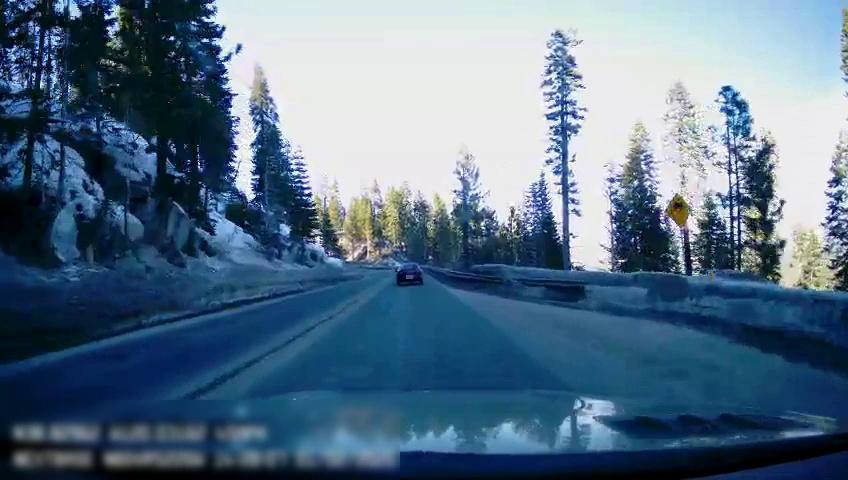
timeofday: Day
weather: Sunny
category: Drivable Space
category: Vehicles | Car
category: Lanes | Opposite Lane
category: Lanes | Opposite Lane
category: Lanes | Current Lane
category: Traffic | Signs